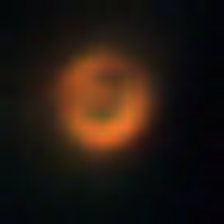
Taxon: NanoPlankton
Group: Other